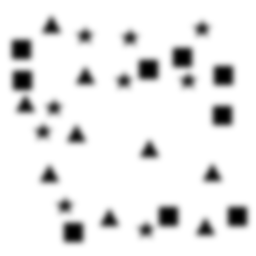
Squares: 9
Triangles: 9
Stars: 9
Total shapes: 27